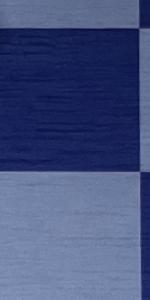
Label: Empty